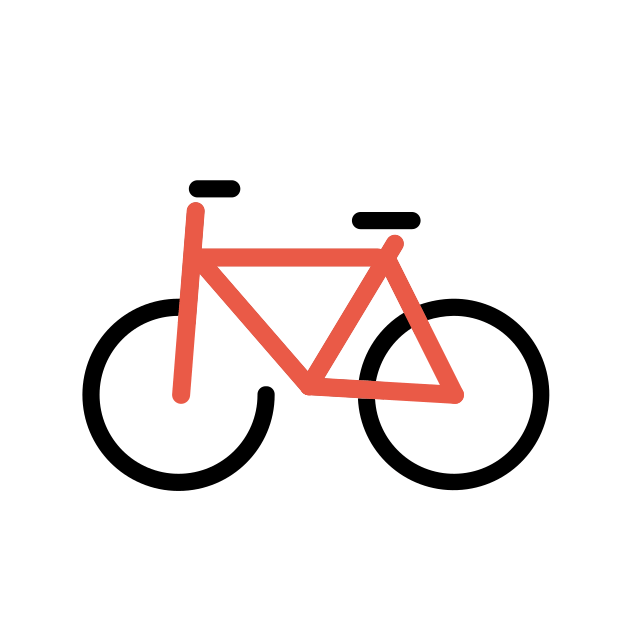
Emoji: 🚲
Name: bicycle
Unicode: 0x1f6b2